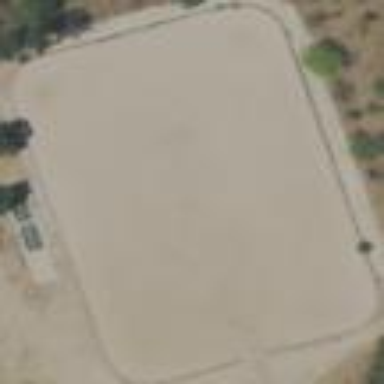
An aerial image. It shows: Equestrian pitch for leisure land activities.